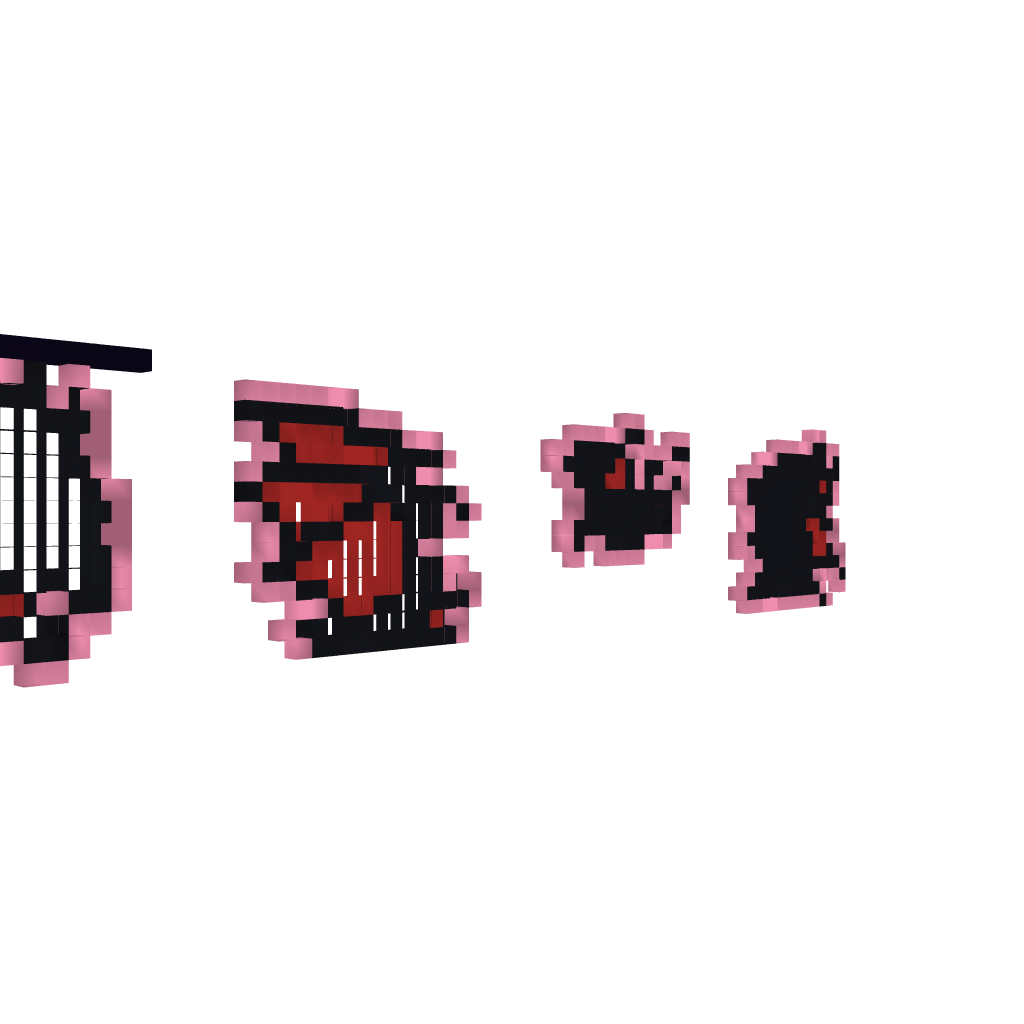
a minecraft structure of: Bats from Castlevania 1